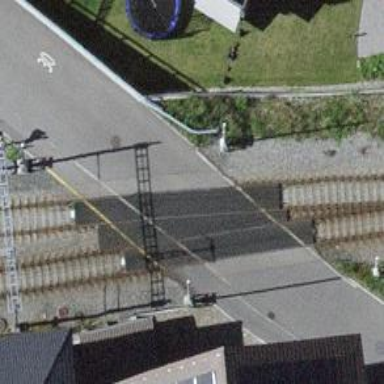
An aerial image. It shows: Railway level crossing.